Field crop: maize
Growth stage: 2
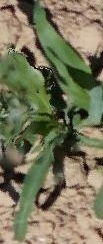
Species: maize